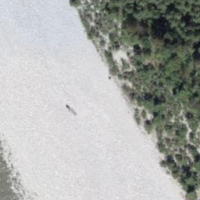
EUNIS habitat code: 15
Species observed at this site:
Podarcis muralis